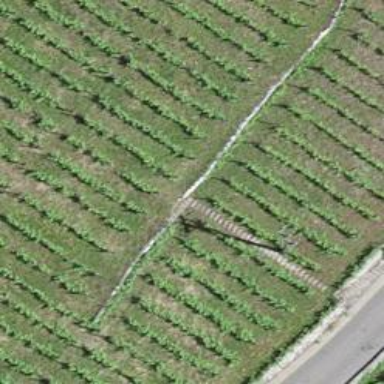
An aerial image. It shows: Beautiful vineyard in the countryside.